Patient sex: M
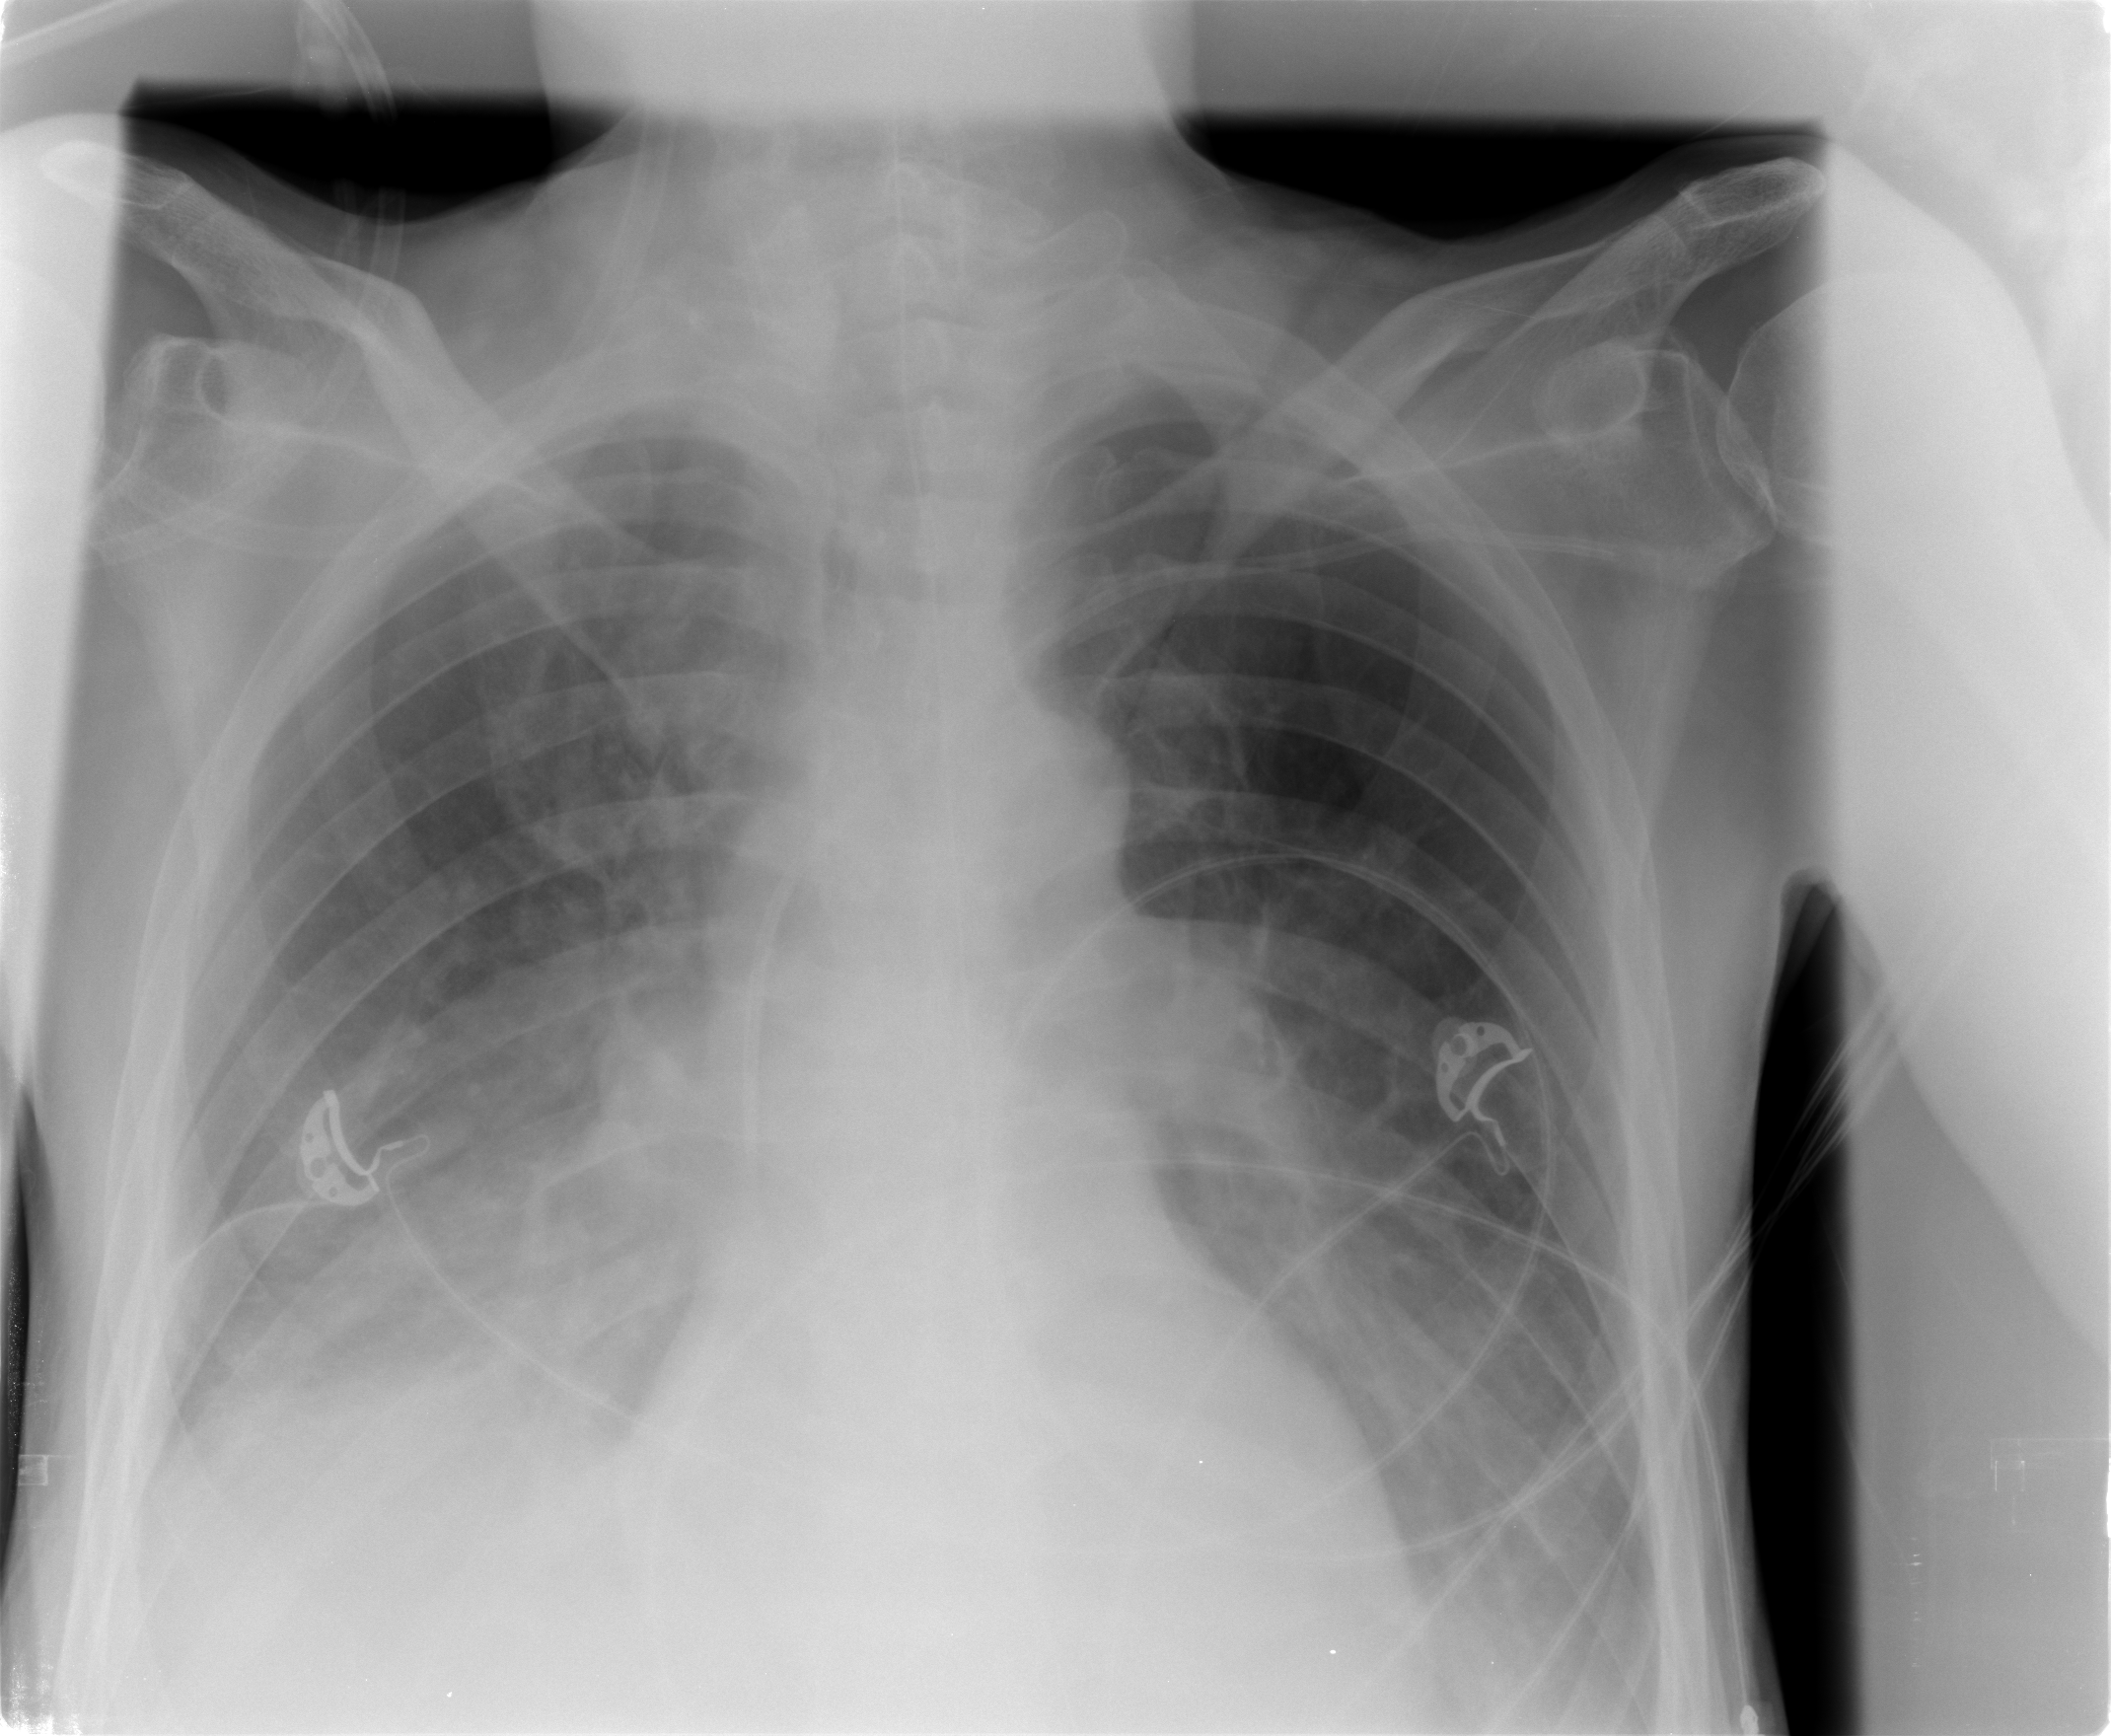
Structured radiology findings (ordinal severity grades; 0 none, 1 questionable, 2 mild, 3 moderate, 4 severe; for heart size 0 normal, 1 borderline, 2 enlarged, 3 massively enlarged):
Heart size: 0
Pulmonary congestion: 2
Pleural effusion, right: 2
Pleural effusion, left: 1
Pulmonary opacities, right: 2
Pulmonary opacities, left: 0
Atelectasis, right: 2
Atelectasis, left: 1